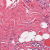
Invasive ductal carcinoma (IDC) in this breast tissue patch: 1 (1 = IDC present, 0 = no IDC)